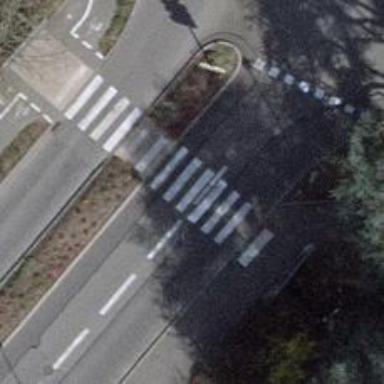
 there is bus lane and shared bus and cycle lane."